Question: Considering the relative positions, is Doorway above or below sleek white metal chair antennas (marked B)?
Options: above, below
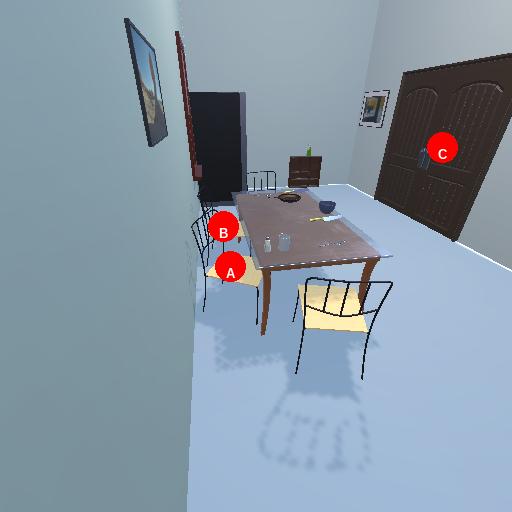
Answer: above